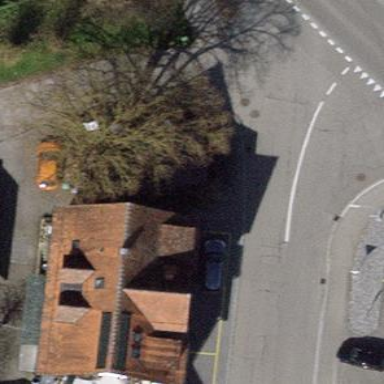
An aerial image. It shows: Building.